Field crop: maize
Growth stage: 2
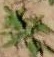
Species: atriplex